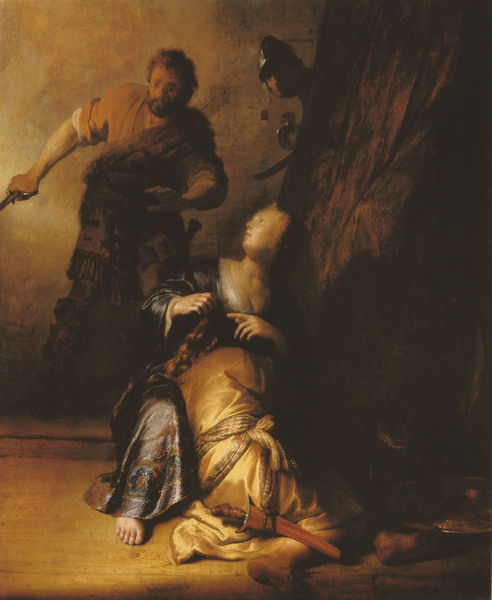
Titel: Samson von Dalila verraten
Künstler: Rembrandt
Standort: Berlin
Institution: Staatliche Museen zu Berlin, Preußischer Kulturbesitz
Schlagwörter: baum, berg, blau, dunkel, felsen, fuß, gemälde, hand, kopf, kämpfer, mann, nackt, schatten, umhang, weiß, frauen, gelb, ocker, ufer, braun, frau, geste, grau, haar, hell, hintergrund, holz, kleid, licht, männer, orange, schwarz, szene, tür, blick, gürtel, rot, tuch, beige, malerei, bart, gesichter, arm, arme, barock, entsetzen, falten, gesicht, kleidung, knoten, messer, mord, pelz, rembrandt, schale, silber, teller, tod, tot, toter, horn, hände, niederlande, vorhang, wache, öl, stamm, rauch, boden, gewand, gold, haare, mantel, sitzend, eltern, gewänder, mutter, paar, vater, seide, stock, helldunkel, fell, liebe, zwei, mauer, nebel, töne, türe, angst, krieg, historienbild, soldaten, muskeln, glanz, sitzt, stufe, lichteinfall, platte, scheide, zehen, leuchten, unscharf, flucht, barfuss, schild, antike, spanisch, gefahr, schwert, säbel, waffen, überfall, soldat, waffe, furcht, schrecken, helm, brokat, rüstung, rom, eifersucht, sterben, toga, rinde, sage, dolch, dramatik, flehen, krieger, sturz, heilige, töten, golden, baumrinde, maria, leigen, hinterhalt, köcher, drama, sakral, mörder, pfeile, retten, scheinen, beschützen, schutz, sorge, schreck, verbrechen, warnung, schleichen, erschrocken, verletzter, riese, klopfer, ärme, bewaffnung, blendung, attentat, söldner, schützend, simson, samson, furios, heimtücke, guckt, baustamm, spion, spanische niederlande, rembrandt van rijn, van rijn, list, rasend, brauntoene, dahe, delilah, dskj, inneres licht, istorienbild, lichtlichtlicht, meser, ttrauer, dame am boden